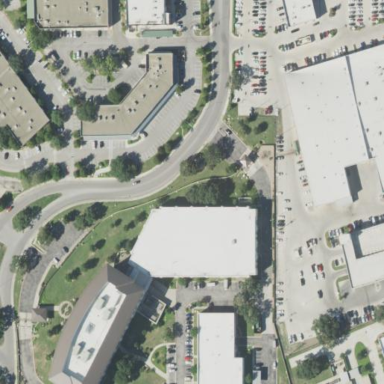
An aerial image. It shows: Commercial area.